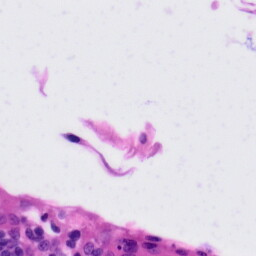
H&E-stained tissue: Tonsil